Interaction volume radius: 5 \u00c5
Interaction volume height: 15 \u00c5
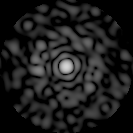
Disorder parameter: 0.8958